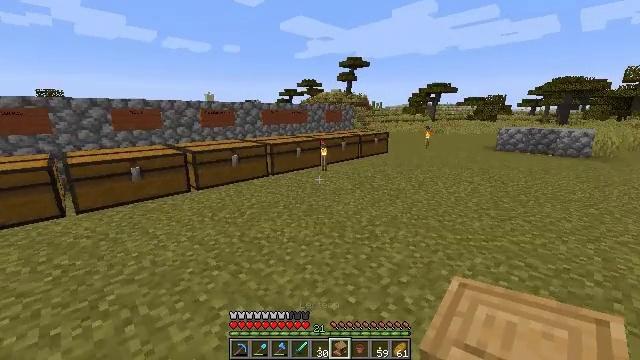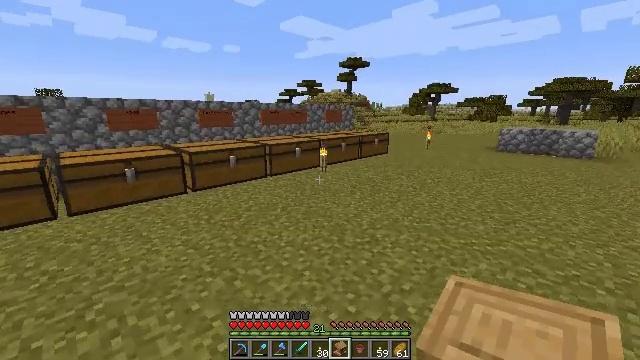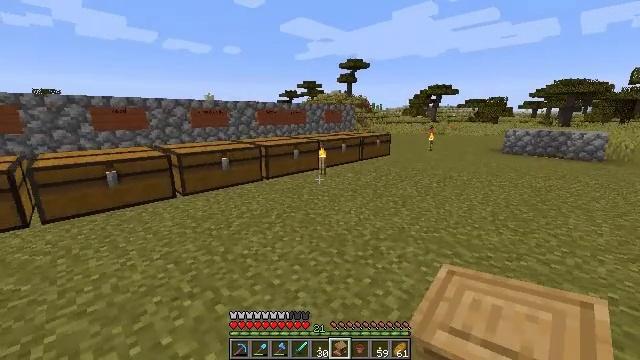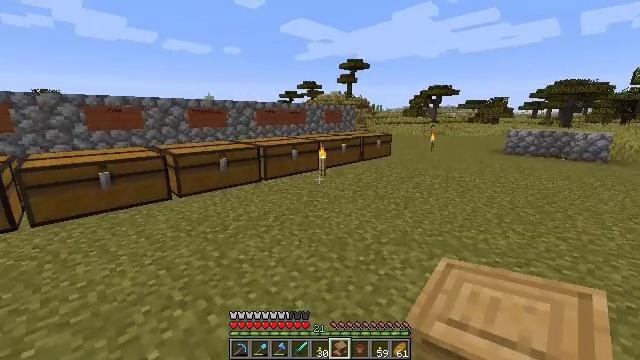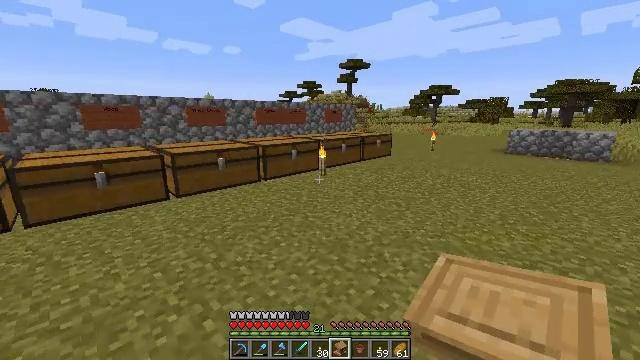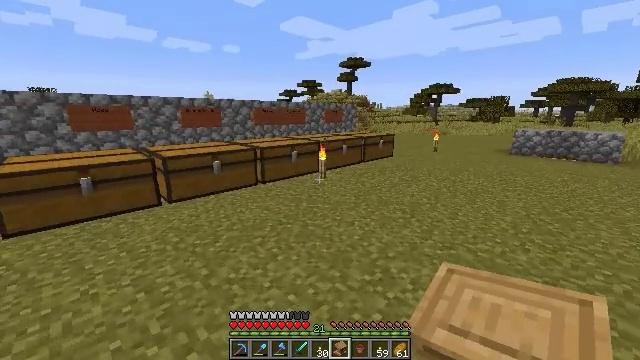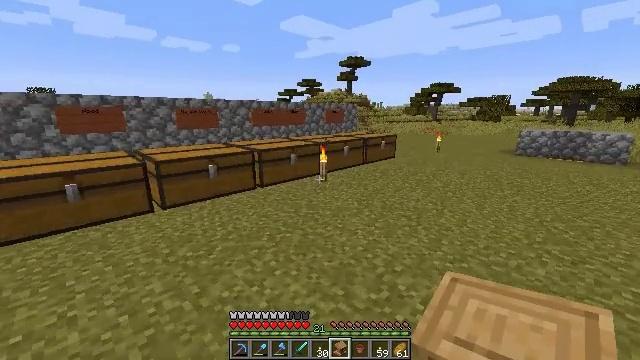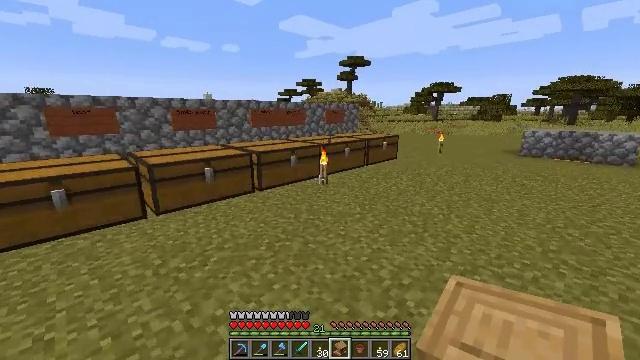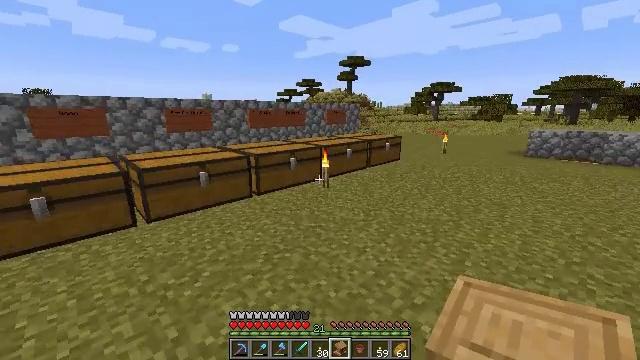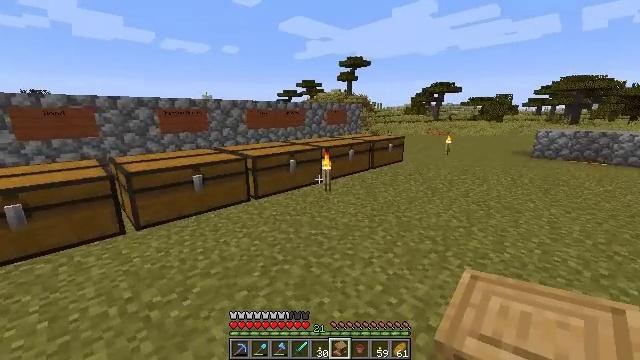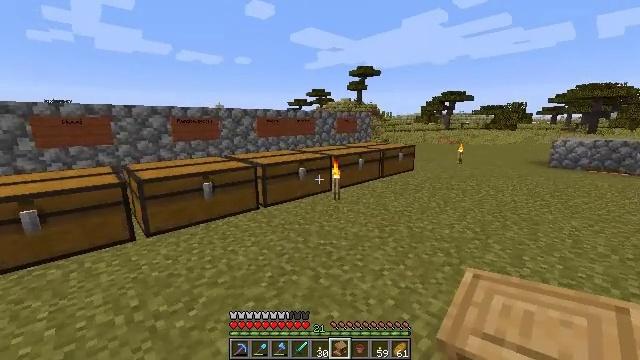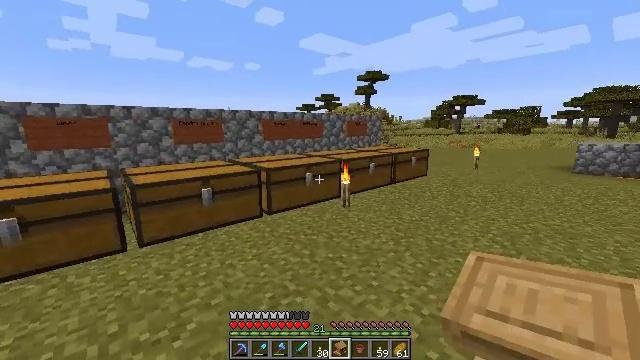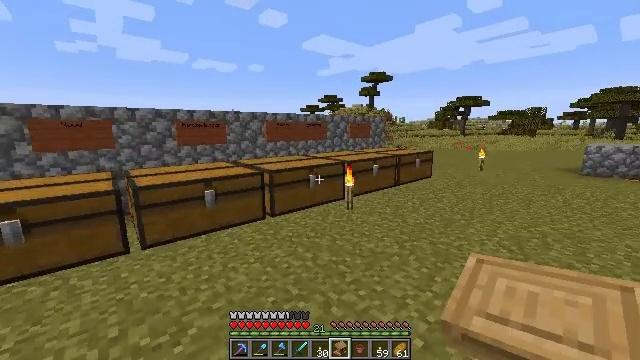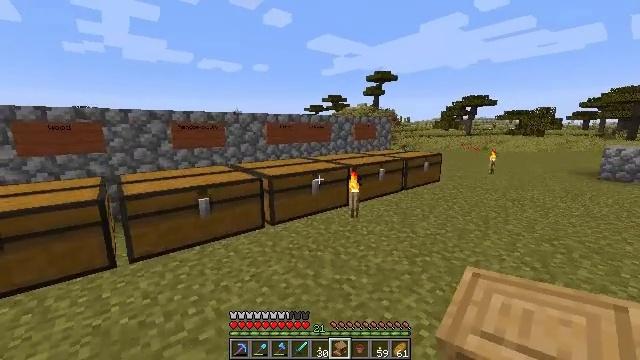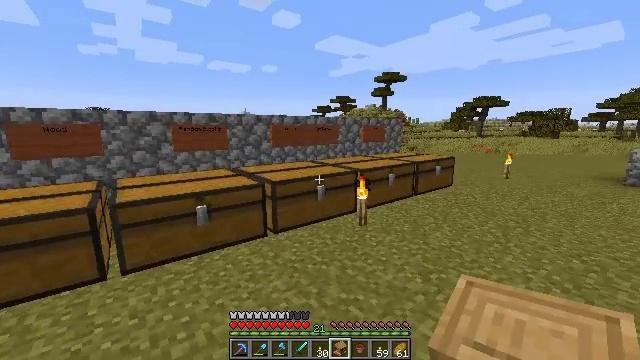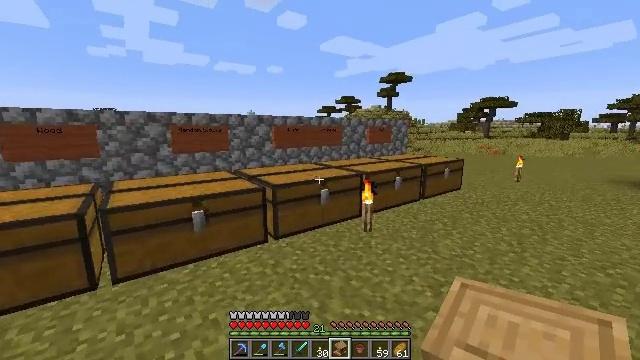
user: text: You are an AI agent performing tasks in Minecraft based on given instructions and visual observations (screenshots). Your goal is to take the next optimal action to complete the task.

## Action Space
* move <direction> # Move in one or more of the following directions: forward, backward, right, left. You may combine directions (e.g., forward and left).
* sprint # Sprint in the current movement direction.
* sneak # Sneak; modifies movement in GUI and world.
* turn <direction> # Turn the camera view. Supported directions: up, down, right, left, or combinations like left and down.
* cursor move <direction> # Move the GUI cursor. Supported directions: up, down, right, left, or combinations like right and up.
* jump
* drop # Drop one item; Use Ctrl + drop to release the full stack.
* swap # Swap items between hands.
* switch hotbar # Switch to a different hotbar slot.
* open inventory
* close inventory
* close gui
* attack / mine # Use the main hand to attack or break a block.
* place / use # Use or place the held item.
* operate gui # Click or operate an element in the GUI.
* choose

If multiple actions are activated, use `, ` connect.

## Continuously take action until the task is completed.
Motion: motion action
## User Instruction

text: Mine the sugar cane near rivers.
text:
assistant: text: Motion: move forward
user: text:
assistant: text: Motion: move forward
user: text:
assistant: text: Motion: move forward
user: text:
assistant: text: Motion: move forward
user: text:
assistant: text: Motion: move forward
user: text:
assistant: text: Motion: move forward
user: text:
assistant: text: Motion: move forward
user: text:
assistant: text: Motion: move forward
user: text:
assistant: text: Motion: move forward
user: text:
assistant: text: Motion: move forward, turn left and up
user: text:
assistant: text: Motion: move forward, turn left
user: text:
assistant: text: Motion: move forward
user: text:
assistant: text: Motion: move forward
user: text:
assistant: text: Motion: move forward, turn left
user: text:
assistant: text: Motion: move forward, turn left
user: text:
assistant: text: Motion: move forward, turn left
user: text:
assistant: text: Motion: move forward
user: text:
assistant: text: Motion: move forward
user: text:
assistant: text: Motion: move forward
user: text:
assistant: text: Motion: move forward
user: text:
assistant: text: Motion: move forward
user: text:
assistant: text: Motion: move forward
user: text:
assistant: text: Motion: move forward
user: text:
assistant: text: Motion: move forward
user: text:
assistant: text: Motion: move forward
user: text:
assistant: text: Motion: move forward, turn left
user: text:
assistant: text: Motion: move forward, turn left
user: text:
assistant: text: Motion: move forward, turn left and down
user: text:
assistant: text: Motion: move forward, turn left and down
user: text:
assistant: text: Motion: move forward, turn left and down